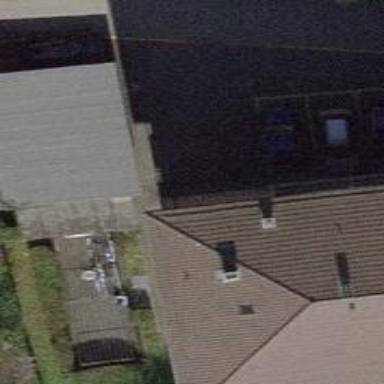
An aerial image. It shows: Group of garages.